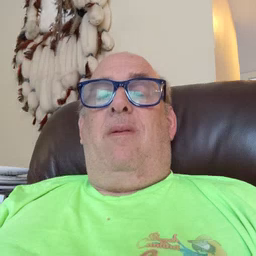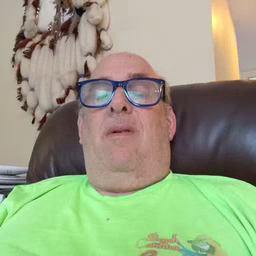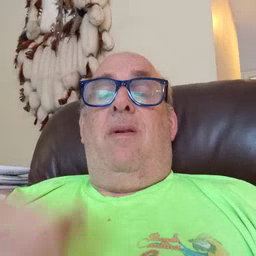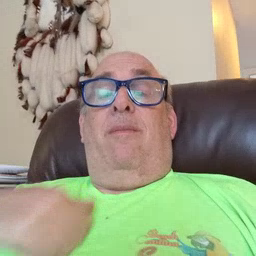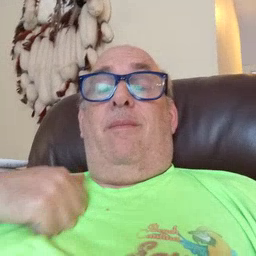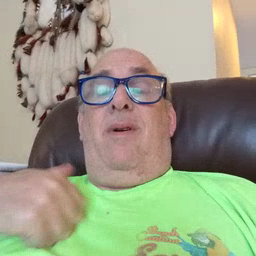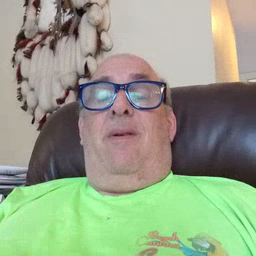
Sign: bath